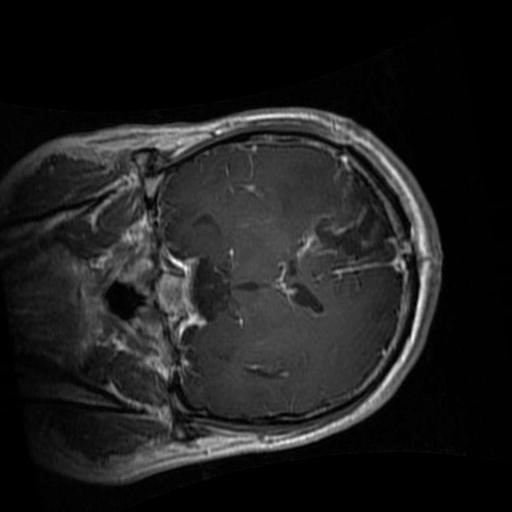
Label: brain_glioma